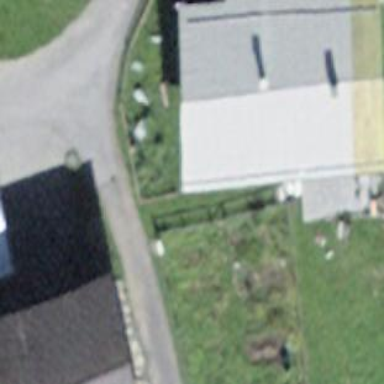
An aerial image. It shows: Building with tile roof.